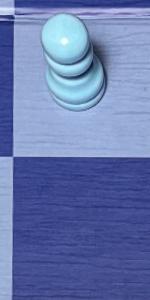
Label: Empty